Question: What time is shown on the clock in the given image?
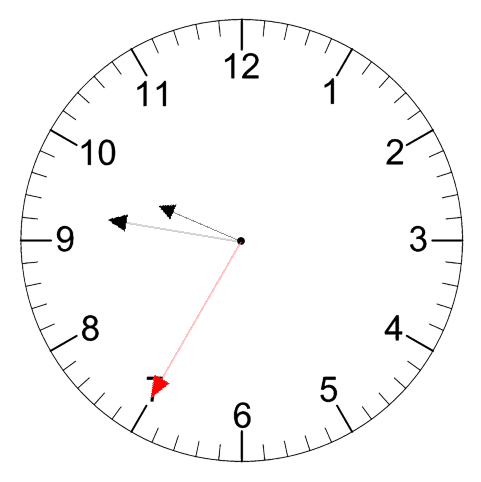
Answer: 09:46:35